Interaction volume radius: 5 \u00c5
Interaction volume height: 10 \u00c5
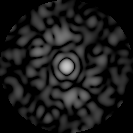
Disorder parameter: 0.803